Field crop: tomato
Growth stage: 1
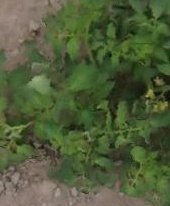
Species: tomato